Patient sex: M
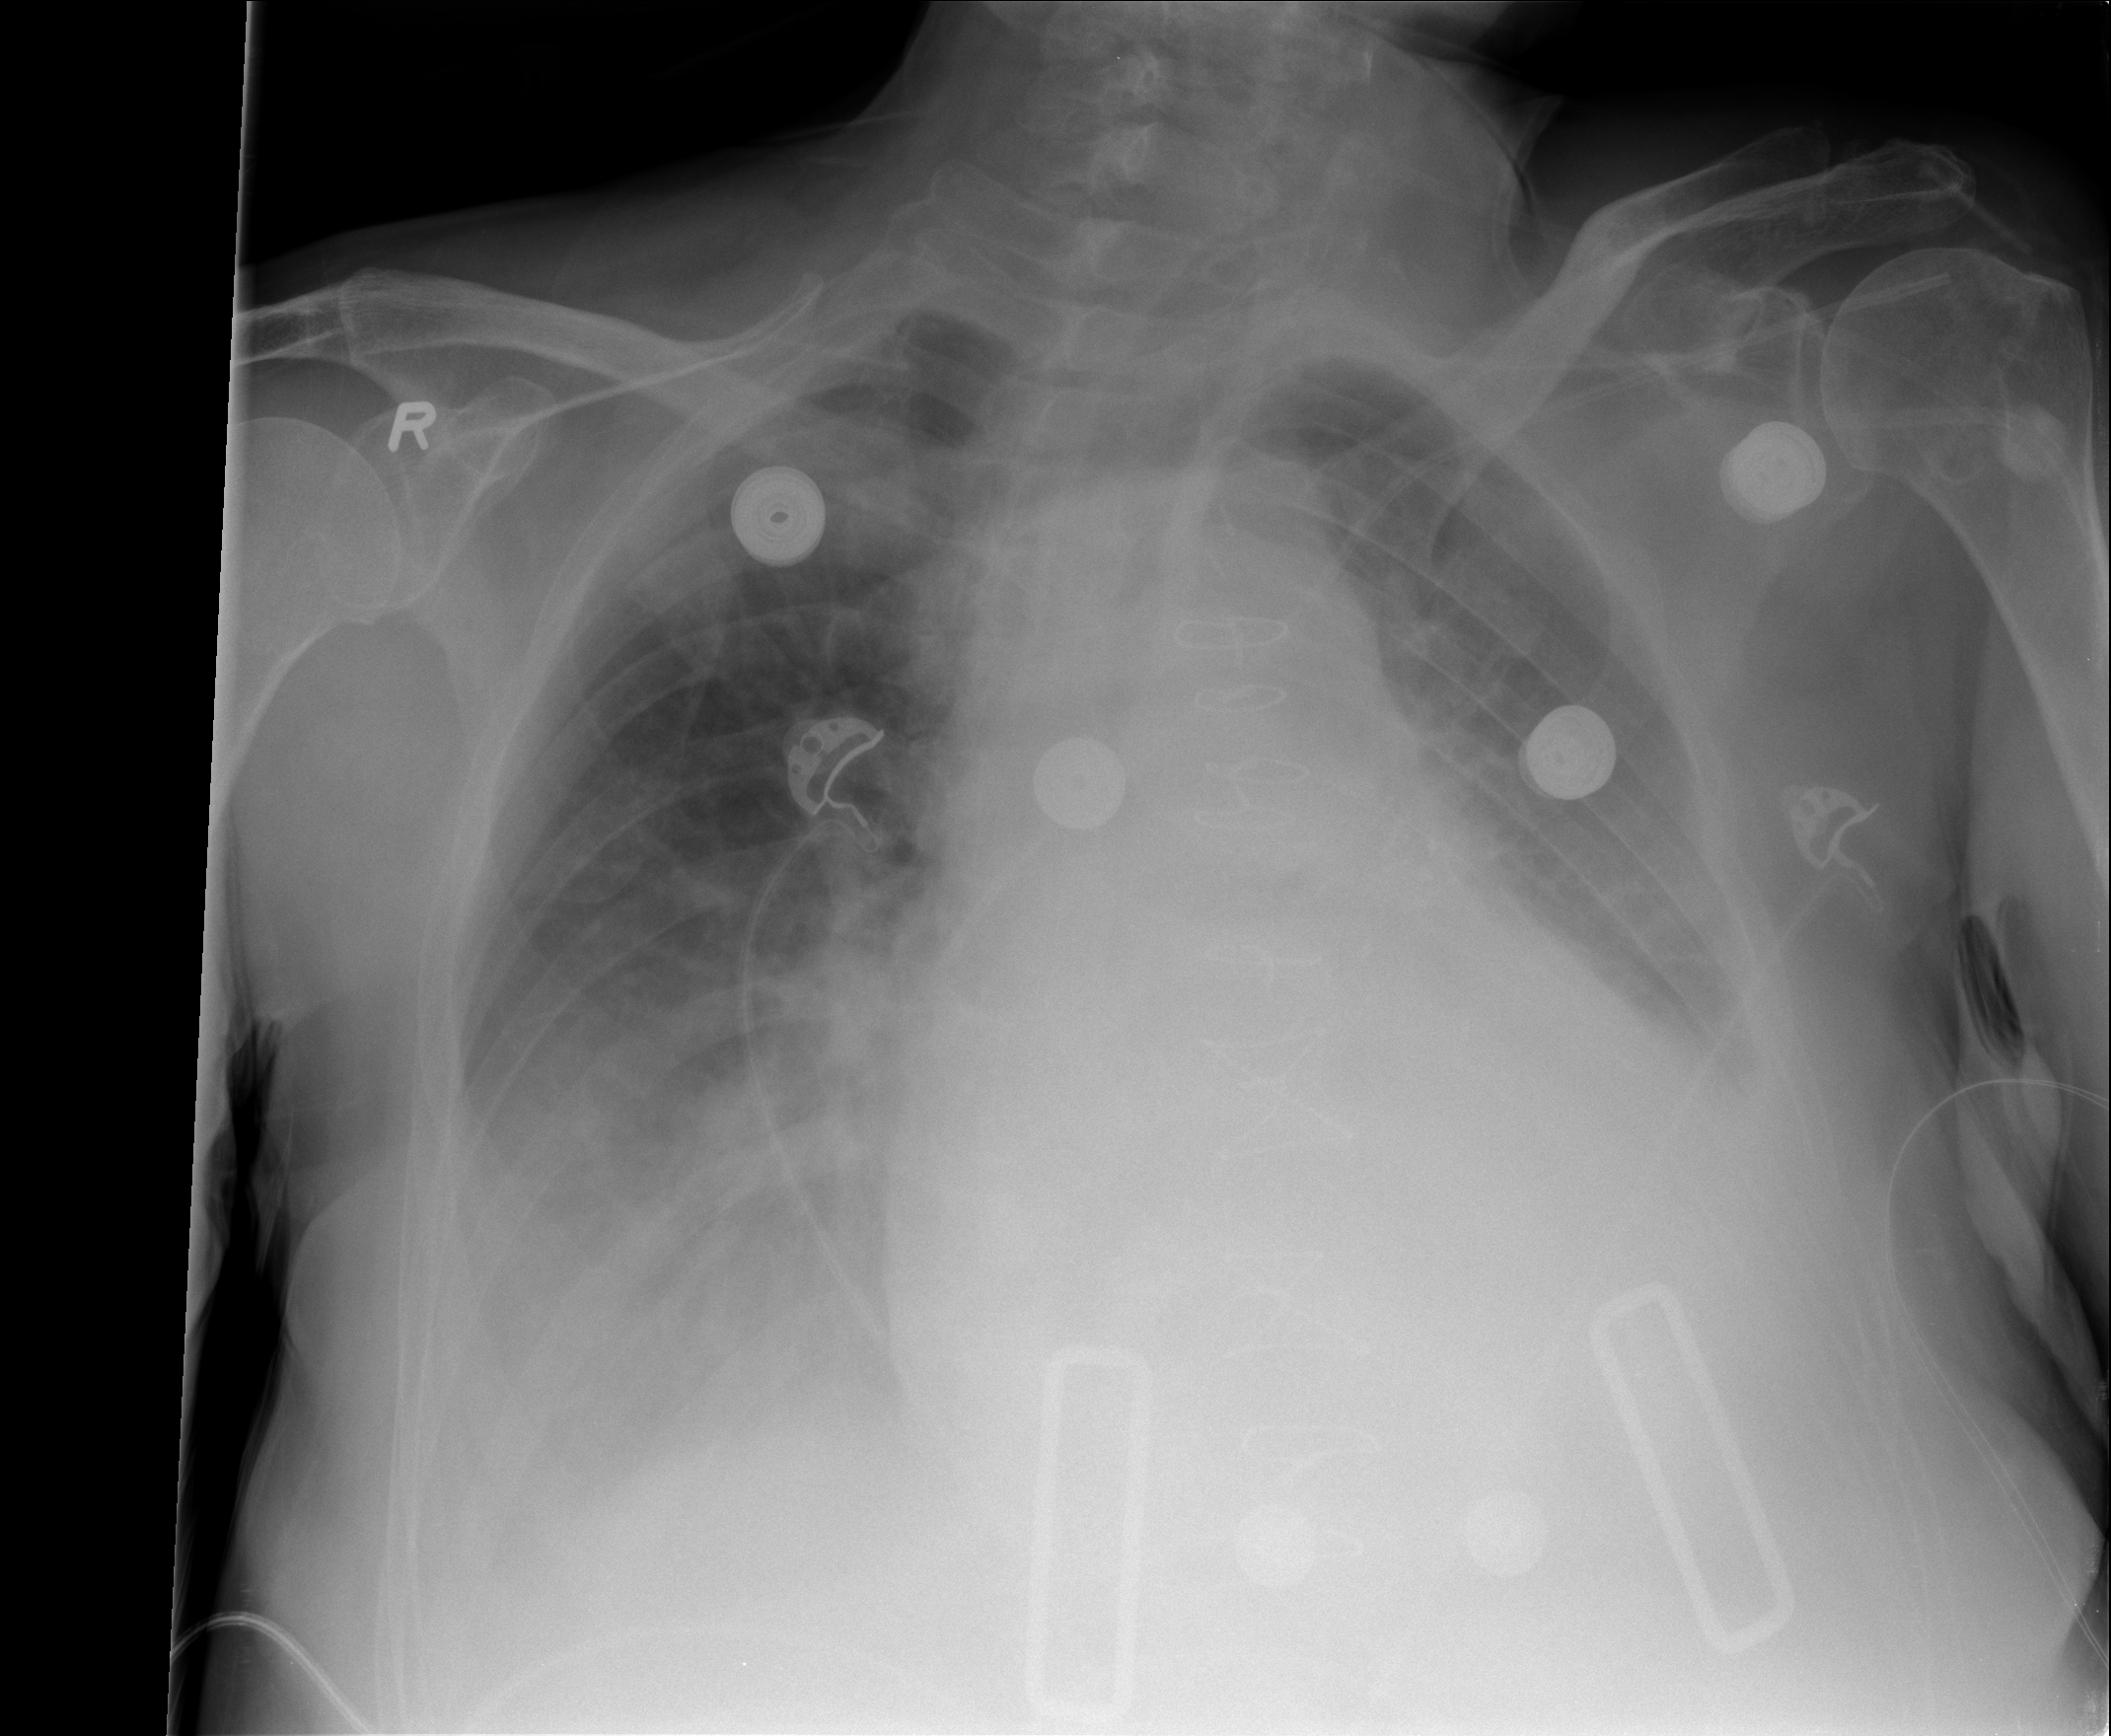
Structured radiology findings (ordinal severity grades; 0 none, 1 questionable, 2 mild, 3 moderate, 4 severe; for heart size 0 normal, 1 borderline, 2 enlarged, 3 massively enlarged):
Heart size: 2
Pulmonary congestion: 2
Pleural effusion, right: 3
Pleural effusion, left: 2
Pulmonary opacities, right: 2
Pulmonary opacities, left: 2
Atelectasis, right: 2
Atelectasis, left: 2